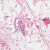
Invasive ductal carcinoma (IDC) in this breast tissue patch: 0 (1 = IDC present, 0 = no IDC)